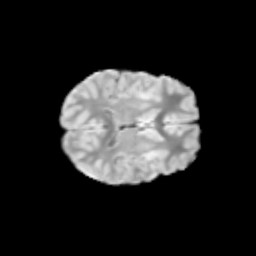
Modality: T2w
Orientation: axial
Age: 10
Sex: female
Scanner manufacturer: siemens
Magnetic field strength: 3 T
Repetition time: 3.8 s
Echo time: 0.07 s